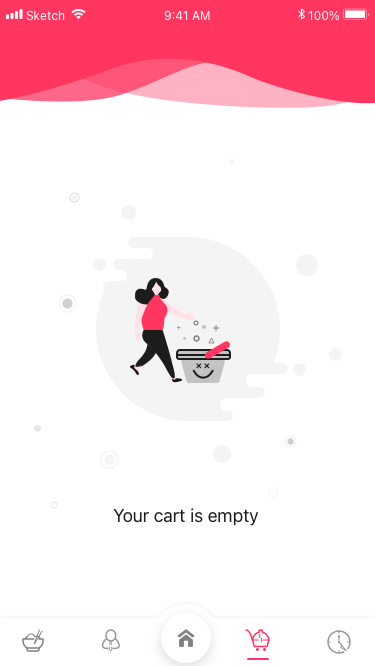
Text in this UI design:
Your cart is empty
100%
9:41 AM
Sketch